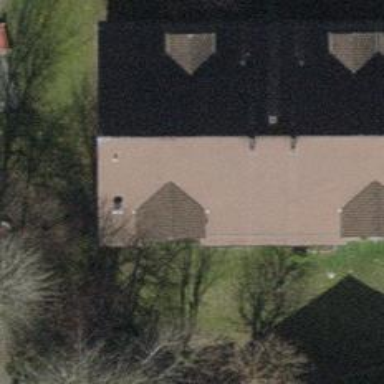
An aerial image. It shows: Gabled roof made of roof tiles on apartment building.